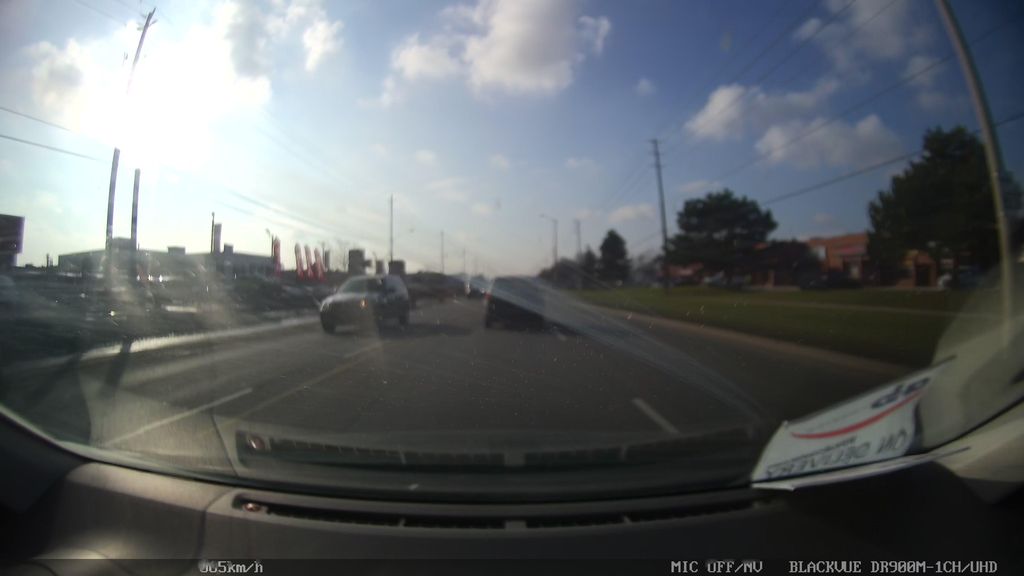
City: toronto